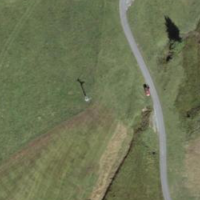
EUNIS habitat code: 23
Species observed at this site:
Dactylorhiza maculata
Zygaena viciae
Chiasmia clathrata